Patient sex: M
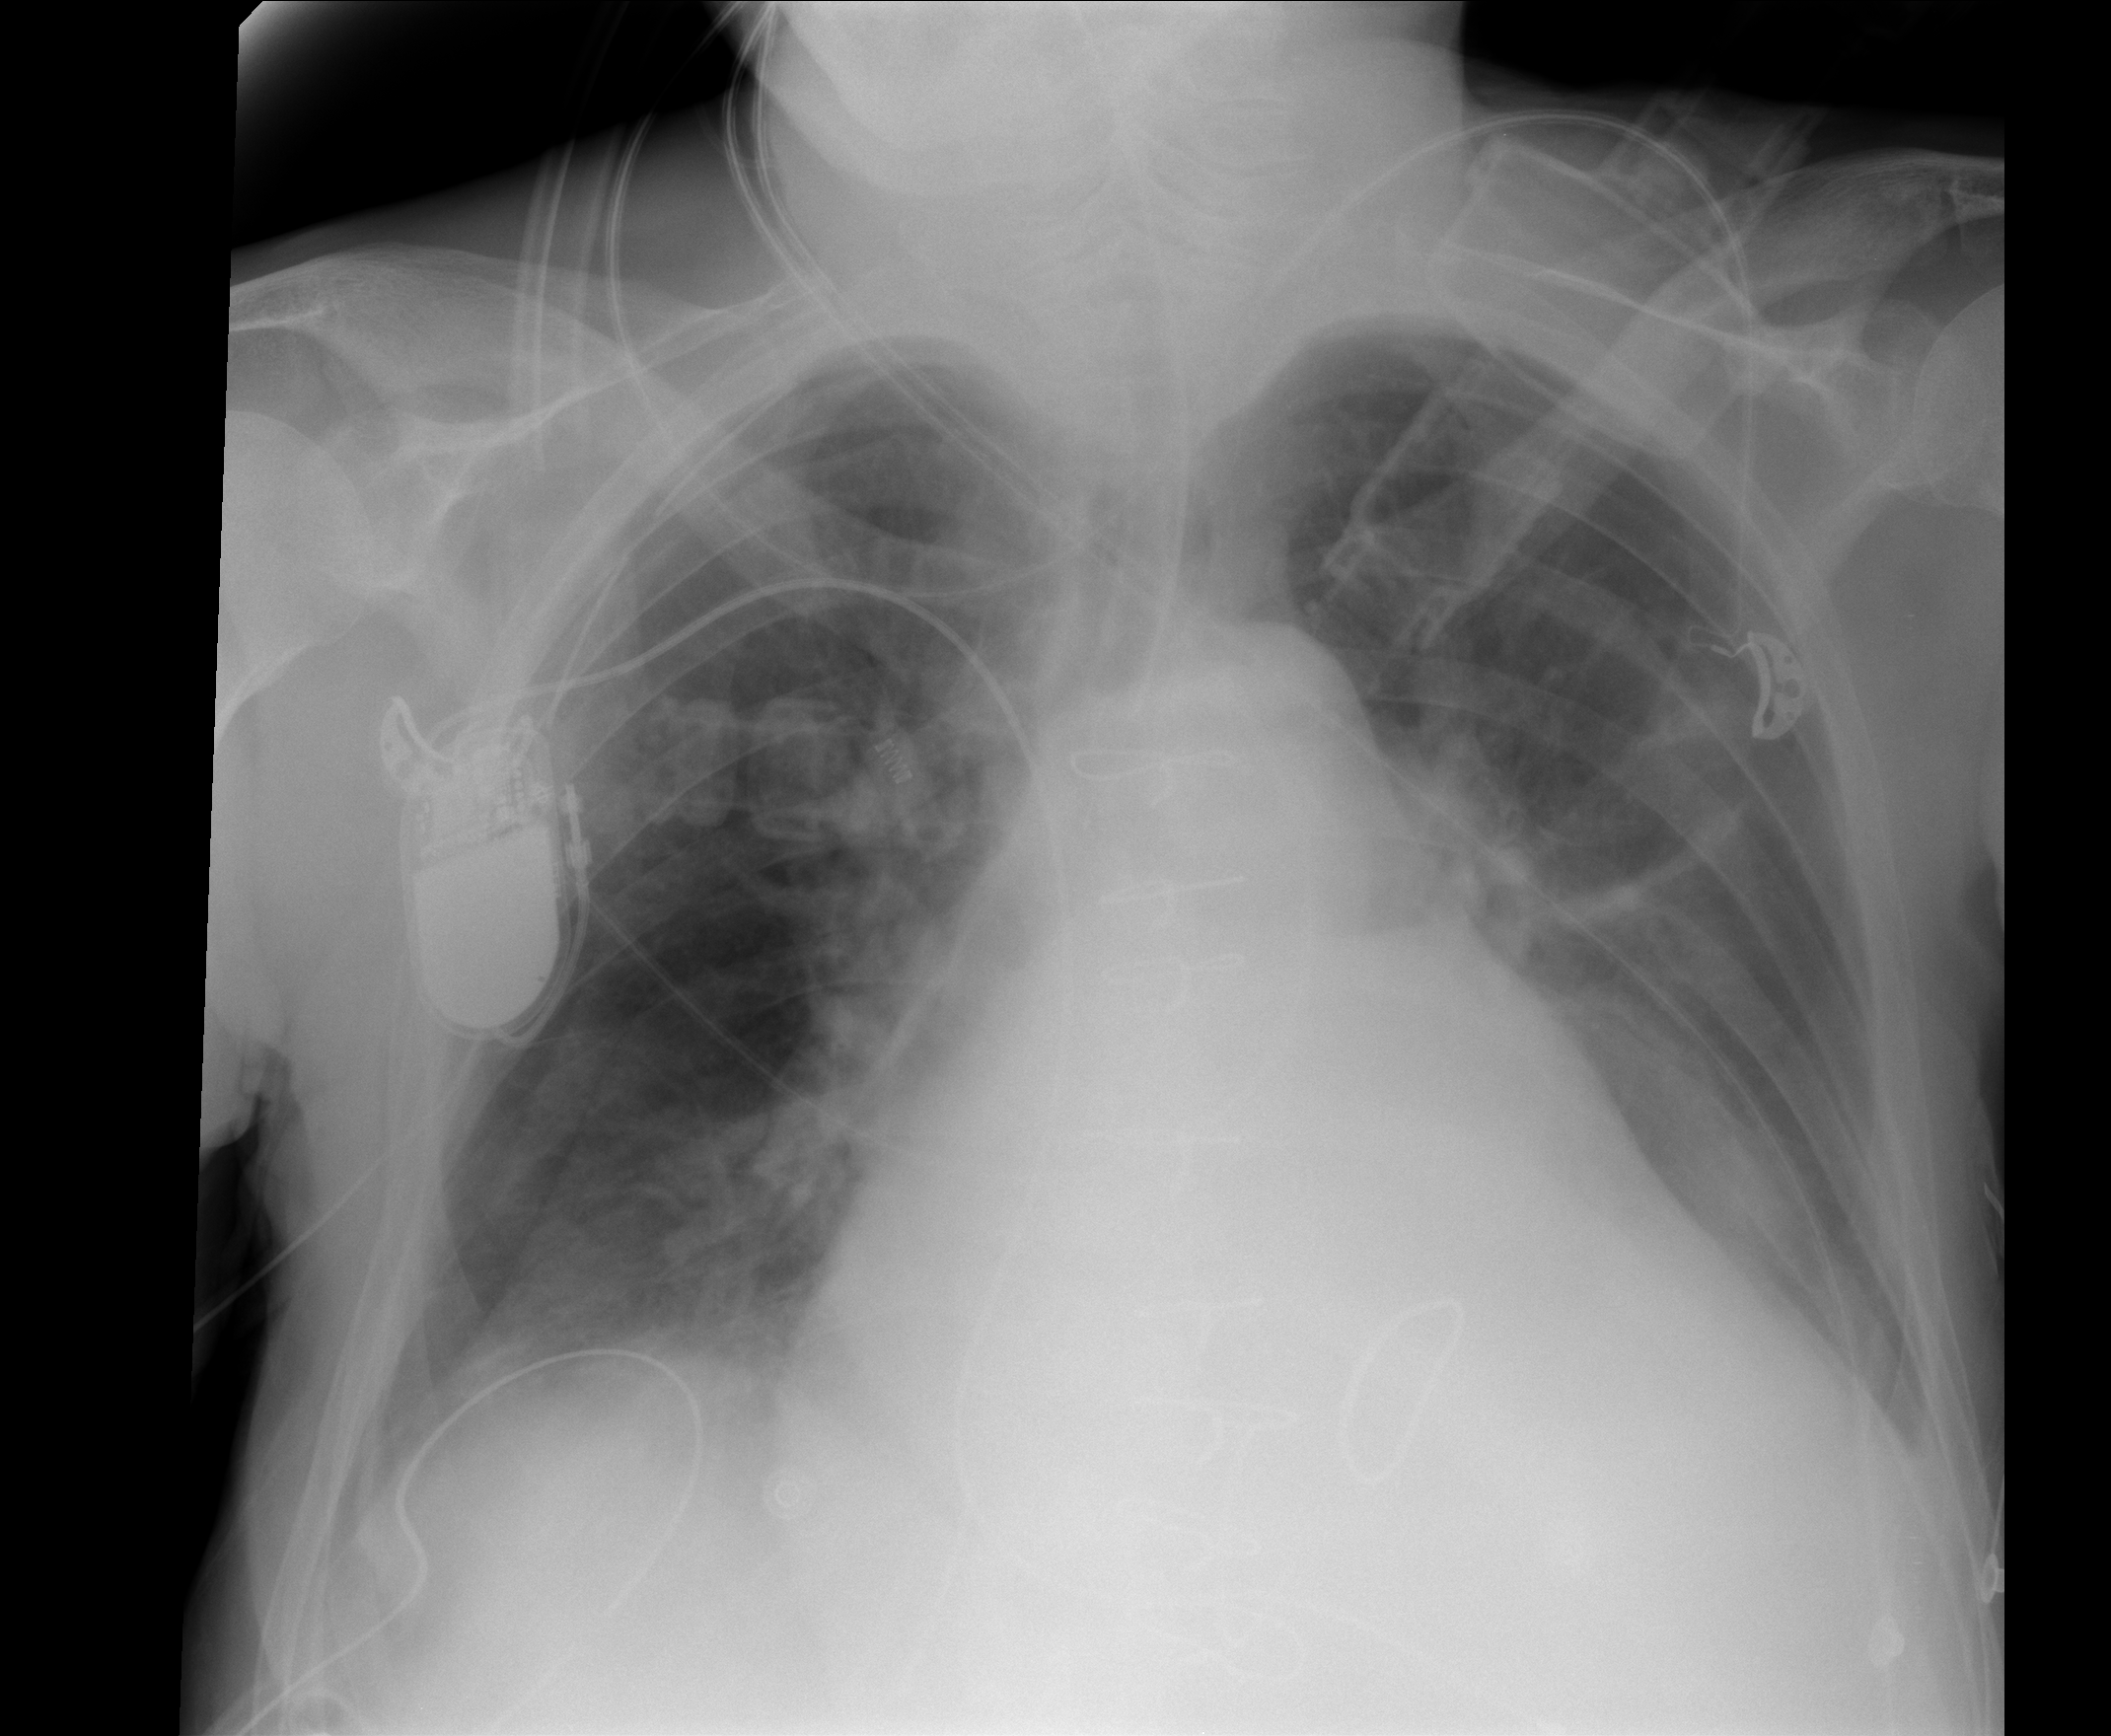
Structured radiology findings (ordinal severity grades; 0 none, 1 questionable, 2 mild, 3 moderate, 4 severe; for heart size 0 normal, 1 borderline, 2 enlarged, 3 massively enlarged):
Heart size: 3
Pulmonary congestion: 2
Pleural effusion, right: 2
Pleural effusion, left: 2
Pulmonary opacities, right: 0
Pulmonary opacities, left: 0
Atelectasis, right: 2
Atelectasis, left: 2